Field crop: maize
Growth stage: 2
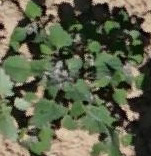
Species: chenopodium